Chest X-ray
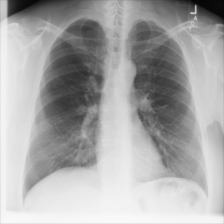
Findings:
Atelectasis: negative
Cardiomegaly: negative
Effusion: negative
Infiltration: negative
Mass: negative
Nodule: negative
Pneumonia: negative
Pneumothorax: negative
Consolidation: negative
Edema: negative
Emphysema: negative
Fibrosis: negative
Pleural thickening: negative
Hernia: negative